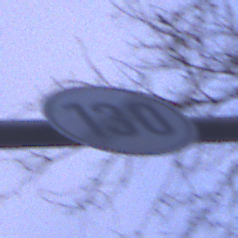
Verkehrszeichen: EndeGeschwindigkeit130
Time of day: Night
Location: Outdoor (Suburban)
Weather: PartlyCloudy
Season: NotSpecified
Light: Artificial